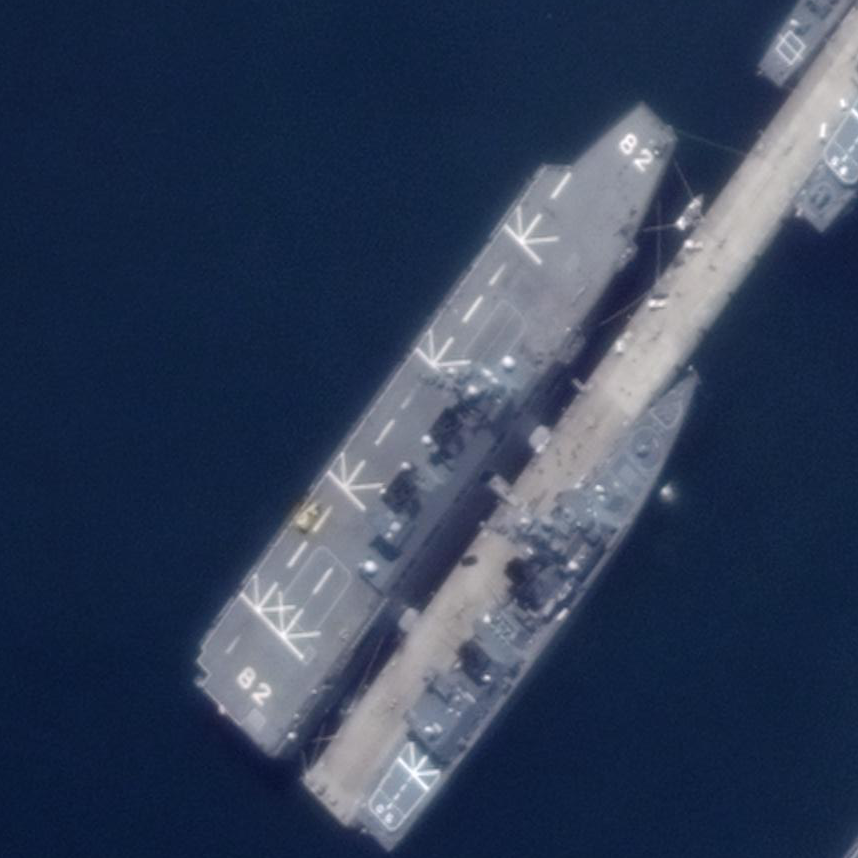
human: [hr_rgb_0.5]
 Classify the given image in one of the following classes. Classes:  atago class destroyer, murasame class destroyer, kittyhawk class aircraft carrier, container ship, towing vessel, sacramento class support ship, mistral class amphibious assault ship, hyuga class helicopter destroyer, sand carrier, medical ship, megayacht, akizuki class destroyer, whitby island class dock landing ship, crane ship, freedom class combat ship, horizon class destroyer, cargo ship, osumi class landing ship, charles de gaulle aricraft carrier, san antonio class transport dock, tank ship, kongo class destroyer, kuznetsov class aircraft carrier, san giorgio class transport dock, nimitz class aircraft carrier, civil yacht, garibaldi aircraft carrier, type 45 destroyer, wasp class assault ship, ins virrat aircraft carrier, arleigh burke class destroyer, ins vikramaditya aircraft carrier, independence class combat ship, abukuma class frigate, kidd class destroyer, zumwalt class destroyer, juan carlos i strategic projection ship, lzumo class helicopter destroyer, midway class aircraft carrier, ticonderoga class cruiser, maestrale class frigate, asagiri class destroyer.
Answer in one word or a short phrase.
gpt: Hyuga class helicopter destroyer